Field crop: tomato
Growth stage: 1
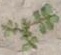
Species: portulaca